Field crop: maize
Growth stage: 2
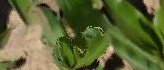
Species: maize